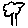
Label: tree